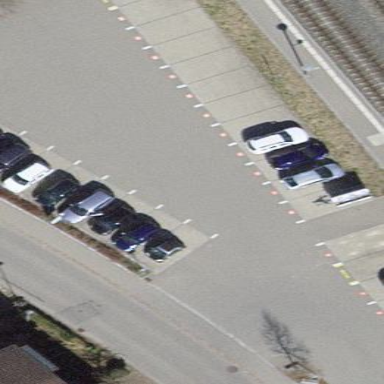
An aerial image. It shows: Parking area with park and ride facility.